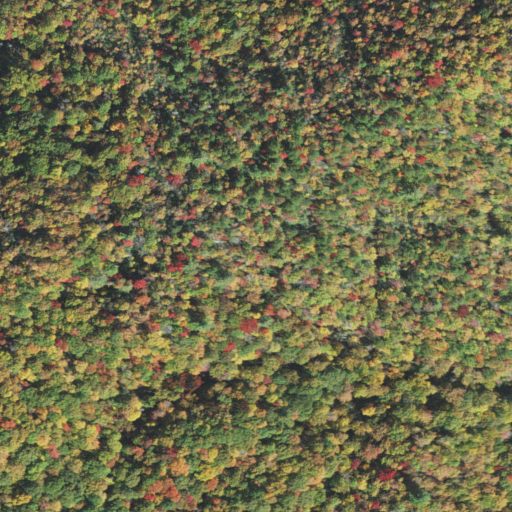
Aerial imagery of gap in North Carolina named Noland Gap containing mixed forest, deciduous forest, and evergreen forest